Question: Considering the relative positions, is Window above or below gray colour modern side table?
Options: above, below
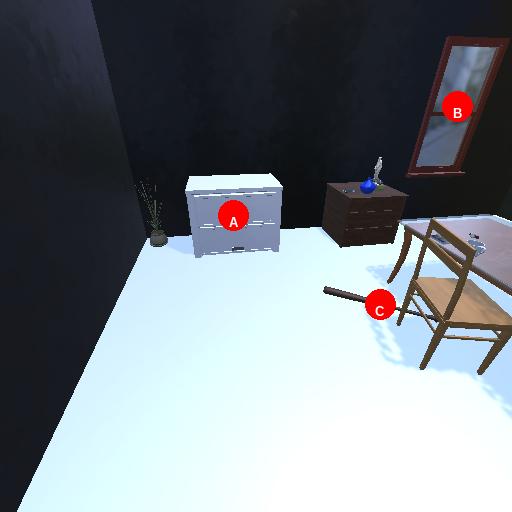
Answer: above